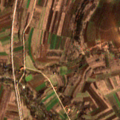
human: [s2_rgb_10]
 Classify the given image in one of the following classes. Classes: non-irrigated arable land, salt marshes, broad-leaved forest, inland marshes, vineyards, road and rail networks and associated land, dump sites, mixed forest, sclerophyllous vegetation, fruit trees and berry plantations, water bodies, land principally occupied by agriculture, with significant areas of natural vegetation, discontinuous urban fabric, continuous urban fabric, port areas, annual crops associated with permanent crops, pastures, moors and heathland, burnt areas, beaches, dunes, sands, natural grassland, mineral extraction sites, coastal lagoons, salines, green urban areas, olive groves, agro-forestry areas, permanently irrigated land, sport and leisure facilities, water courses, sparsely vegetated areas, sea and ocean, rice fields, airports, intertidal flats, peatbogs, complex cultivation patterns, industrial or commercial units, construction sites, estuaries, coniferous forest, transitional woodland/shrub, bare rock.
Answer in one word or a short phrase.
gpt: discontinuous urban fabric, non-irrigated arable land, complex cultivation patterns, land principally occupied by agriculture, with significant areas of natural vegetation, broad-leaved forest